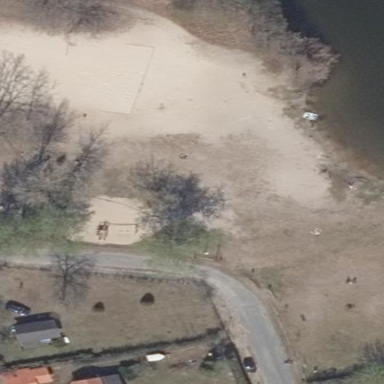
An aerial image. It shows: Beach area ideal for swimming.